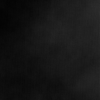
Label: dusty